Question: Im trying to get my footer on the bottom of my page, i got the part where its on the bottom of my page, but now its overlapping with my content area called"portfolio list" this is what it looks like now:

As you can see is my footer overlapping the bottom part of my portfolio list.
CSS part:
'''
.container {
position: relative;
width: 1000px;
margin: 0 auto;
-webkit-transition: all 1s ease;
-moz-transition: all 1s ease;
-o-transition: all 1s ease;
transition: all 1s ease;
}
#portfoliolist .portfolio {
-webkit-box-sizing: border-box;
-moz-box-sizing: border-box;
-o-box-sizing: border-box;
width:31%;
margin:1%;
display:none;
float:left;
overflow:hidden;
}
.portfolio-wrapper {
overflow:hidden;
position: relative !important;
background: #666;
cursor:pointer;
}
.portfolio img {
max-width:100%;
position: relative;
}
.portfolio .label {
position: absolute;
width: 100%;
height:40px;
bottom:-40px;
}
.portfolio .label-bg {
background: #121212;
width: 100%;
height:100%;
position: absolute;
top:0;
left:0;
}
.portfolio .label-text {
color:#fff;
position: relative;
z-index:500;
padding:5px 8px;
}
.portfolio .text-category {
display:block;
font-size:9px;
}
footer{
position:absolute;
bottom:0;
width:100%;
height:100px; /* Height of the footer */
background:#121212;
}
'''
HTML:
'''
<div id="portfoliolist">
<?php
while($query->fetch()):
echo "<a href='post.php?id=$post_id'>"?>
<div class="portfolio <?php echo $category?>" data-cat="<?php echo $category?>">
<div class="portfolio-wrapper">
<?php echo '<img src="data:image/jpeg;base64,'.base64_encode( $image ).'" />';?>
<div class="label">
<div class="label-text">
<a class="text-title"><?php echo $title?></a>
<span class="text-category"><?php echo $category?></span>
</div>
<div class="label-bg"></div>
</div>
</div>
</div>
<?php echo "</a>";
endwhile;?>
</div>
<footer>
<div class="footer-nav">
<ul>
<li><a href="#">Facebook</a></li>
<li><a href="#">Twitter</a></li>
<li><a href="#">DeviantArt</a></li>
<li><a href="#">Behance</a></li>
<li><a href="#">LinkedIn</a></li>
</ul>
</div>
</footer>
'''
both of these div's are in my container. I hope someone can help me out!
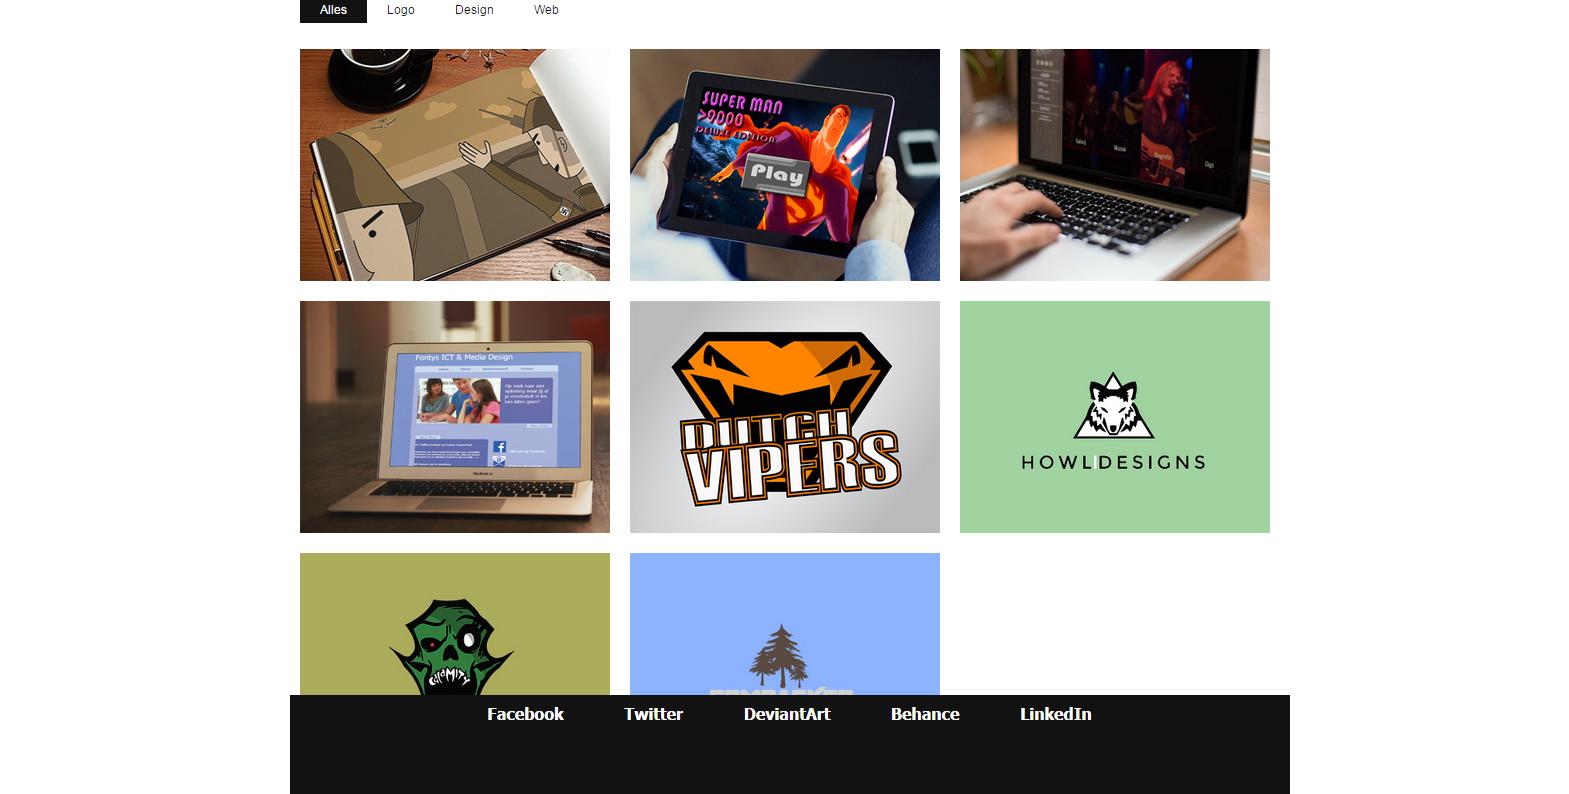
Answer: Try it with footer { position: relative; } like Matej Dakovic said.
But it's also important, that #portfoliolist clears the float of .portfolio, otherwise #portfoliolist has no height.
'''
#portfoliolist:after {
content: ' ';
display: block;
clear: both;
}
'''